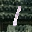
Label: 1